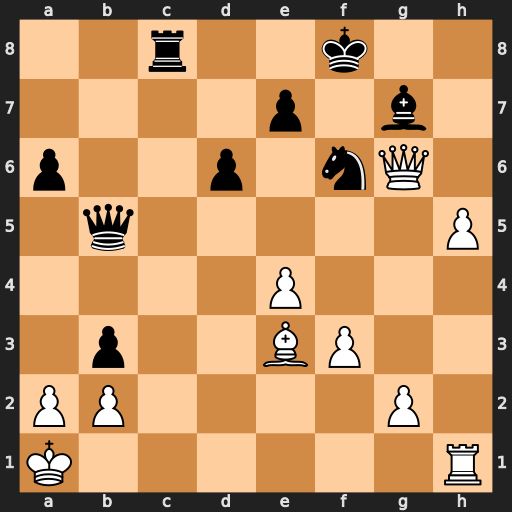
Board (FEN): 2r2k2/4p1b1/p2p1nQ1/1q5P/4P3/1p2BP2/PP4P1/K6R
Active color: w
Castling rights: -
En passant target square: -
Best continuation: h6 Bh8 h7 e6 Bh6+ Ke7 Bg7 Nh5 Bxh8